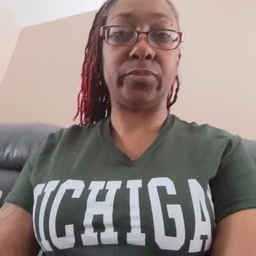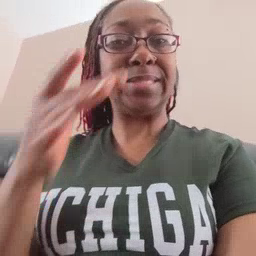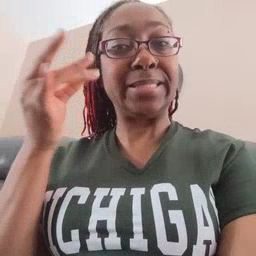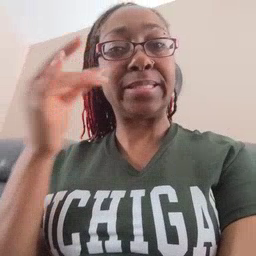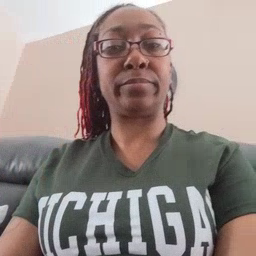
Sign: kitty